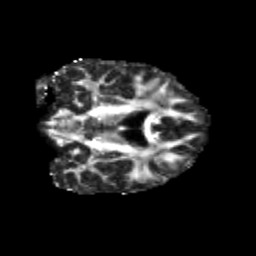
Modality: FA
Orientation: coronal
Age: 36
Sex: male
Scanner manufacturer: siemens
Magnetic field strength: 3 T
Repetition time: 3.5 s
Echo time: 0.113 s